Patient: sex M, age 78
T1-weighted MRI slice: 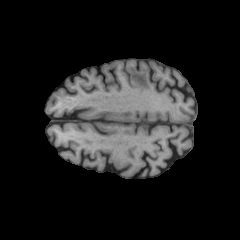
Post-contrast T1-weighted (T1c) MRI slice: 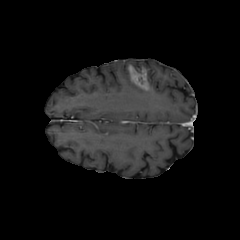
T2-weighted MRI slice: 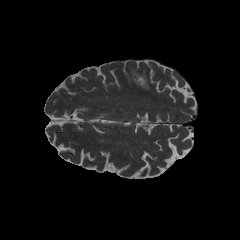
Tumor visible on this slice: yes
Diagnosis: Glioblastoma, IDH-wildtype
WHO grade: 4